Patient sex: M
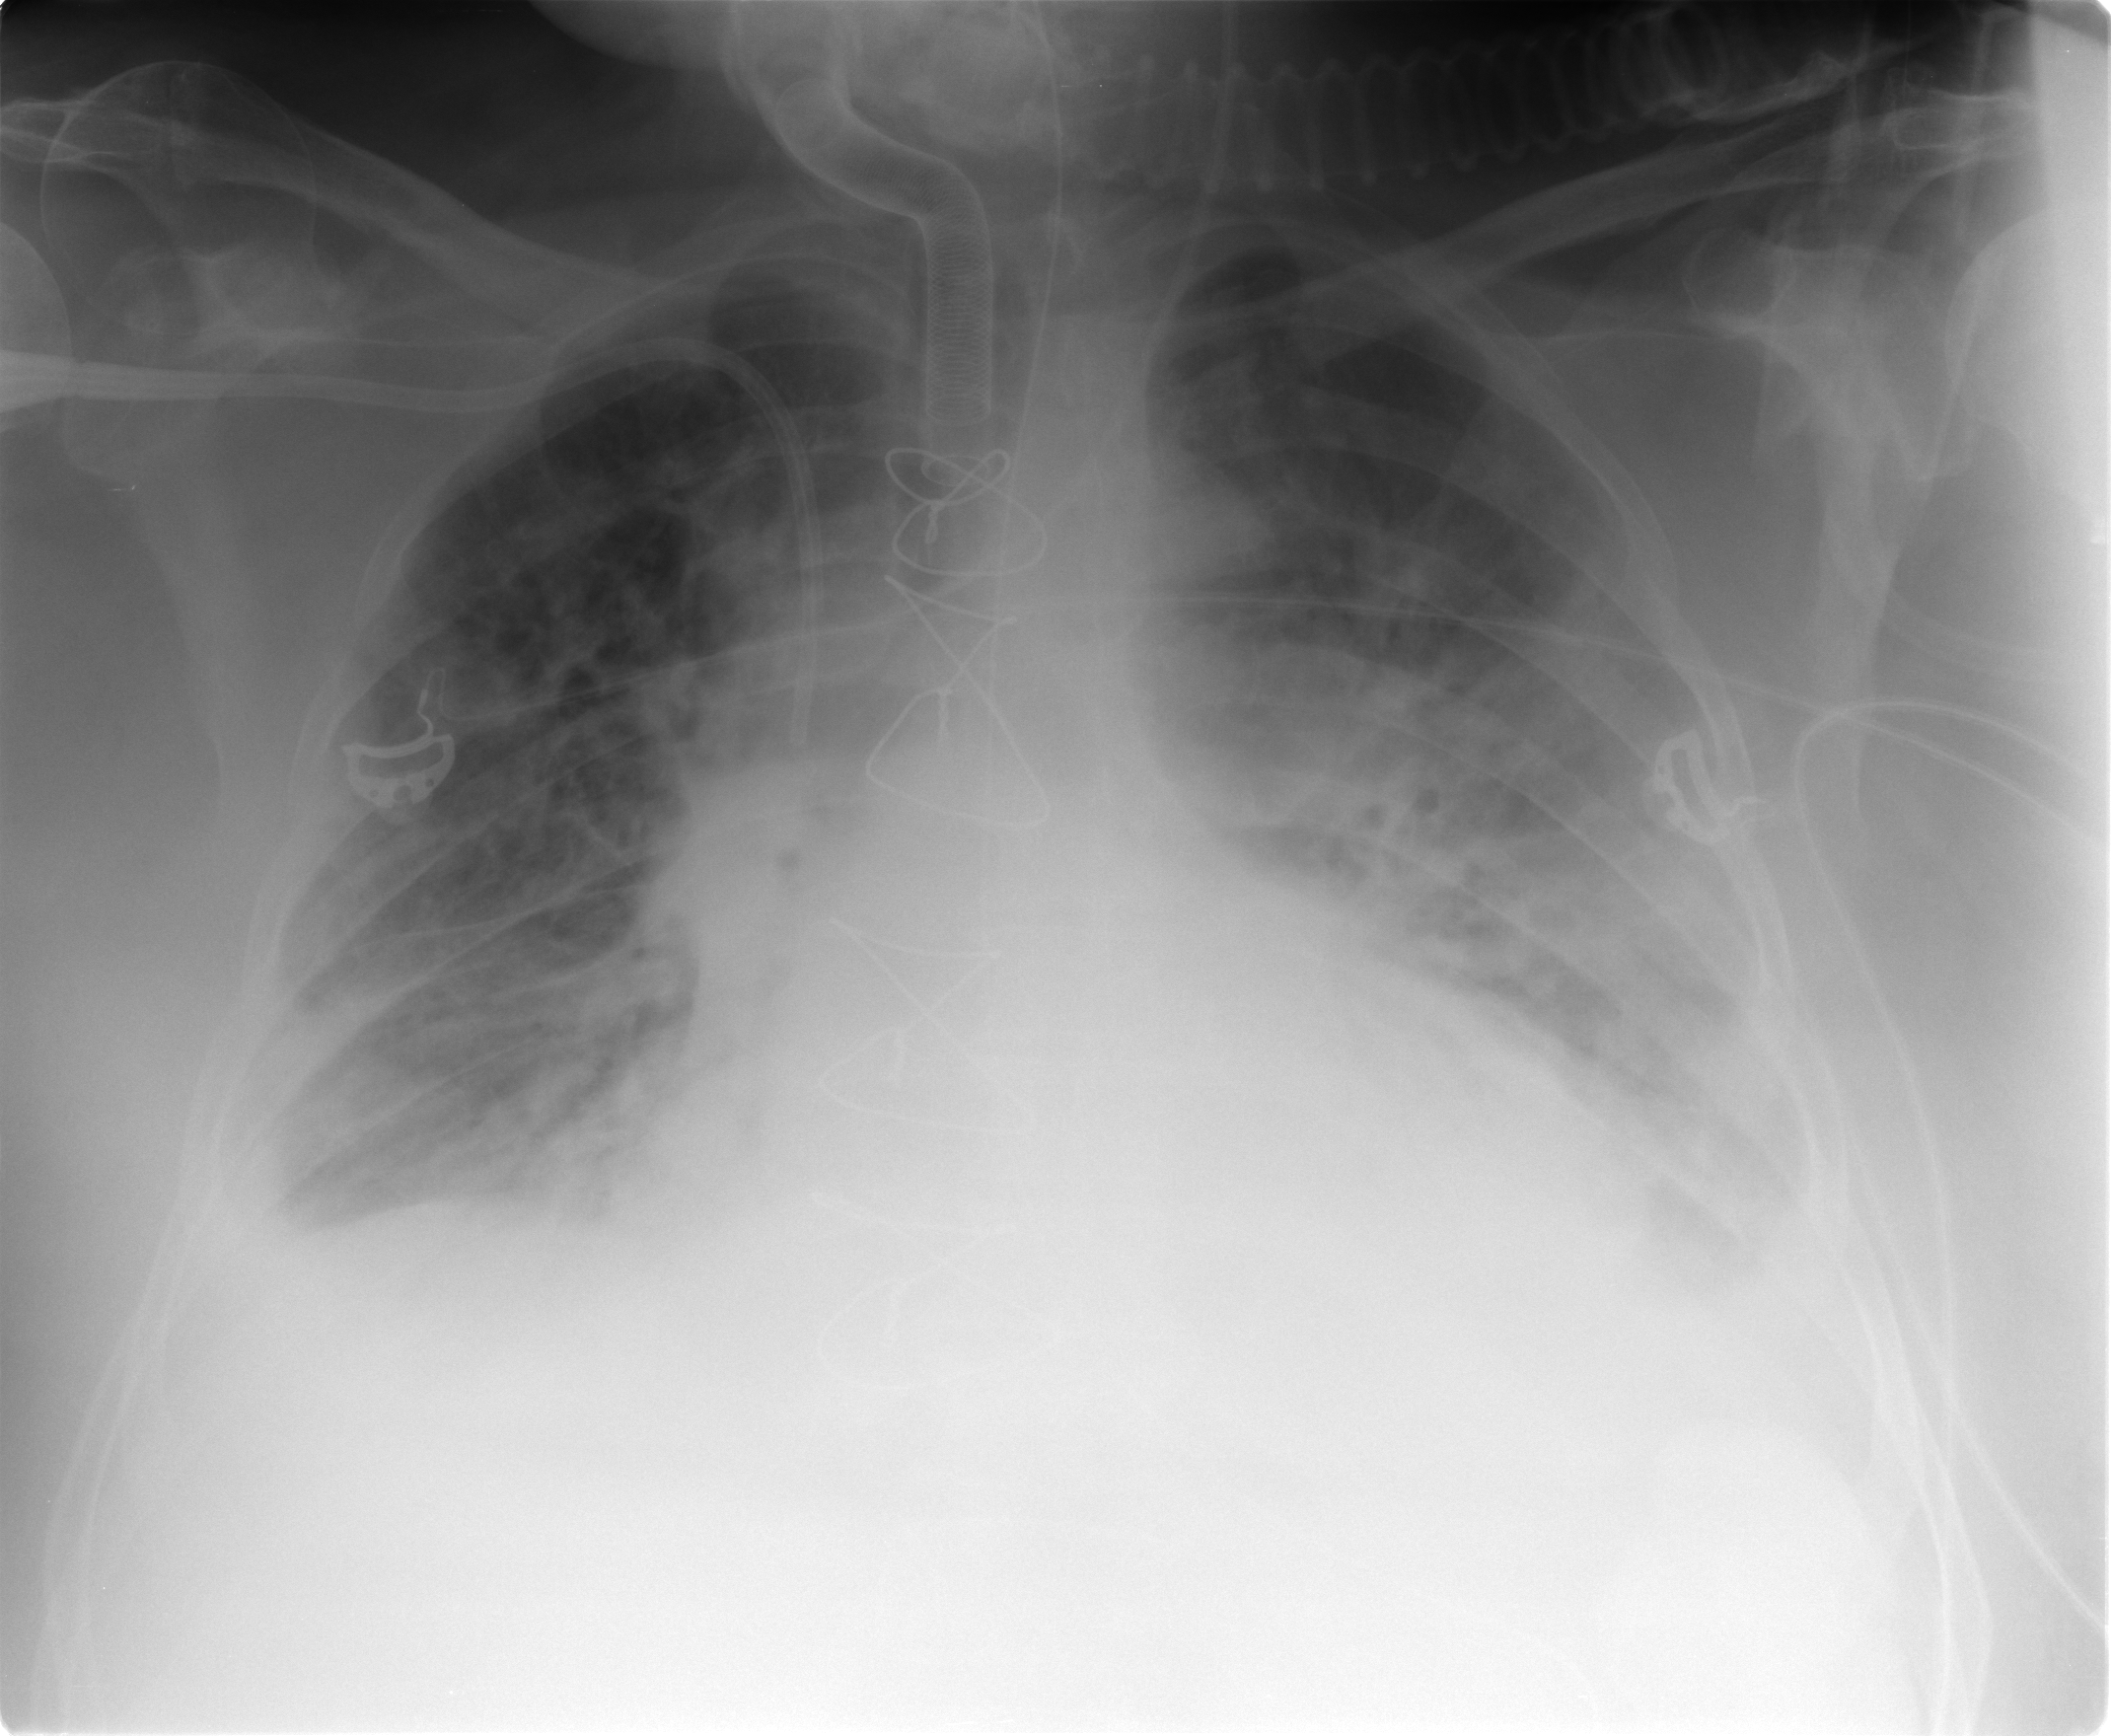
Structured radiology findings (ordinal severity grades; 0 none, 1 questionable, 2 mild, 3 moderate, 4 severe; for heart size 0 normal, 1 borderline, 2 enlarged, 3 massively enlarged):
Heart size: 2
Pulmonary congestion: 2
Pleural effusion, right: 2
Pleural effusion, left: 3
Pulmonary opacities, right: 3
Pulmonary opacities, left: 4
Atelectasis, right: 2
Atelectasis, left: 3